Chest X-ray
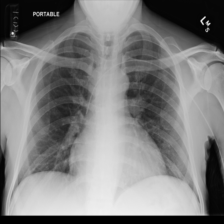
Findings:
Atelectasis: negative
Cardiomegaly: negative
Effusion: negative
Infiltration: negative
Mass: negative
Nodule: negative
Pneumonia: negative
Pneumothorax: negative
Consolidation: negative
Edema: negative
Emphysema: negative
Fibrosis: negative
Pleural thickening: negative
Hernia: negative